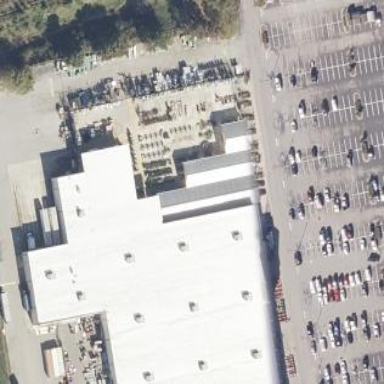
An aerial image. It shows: View of roof of building.